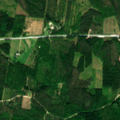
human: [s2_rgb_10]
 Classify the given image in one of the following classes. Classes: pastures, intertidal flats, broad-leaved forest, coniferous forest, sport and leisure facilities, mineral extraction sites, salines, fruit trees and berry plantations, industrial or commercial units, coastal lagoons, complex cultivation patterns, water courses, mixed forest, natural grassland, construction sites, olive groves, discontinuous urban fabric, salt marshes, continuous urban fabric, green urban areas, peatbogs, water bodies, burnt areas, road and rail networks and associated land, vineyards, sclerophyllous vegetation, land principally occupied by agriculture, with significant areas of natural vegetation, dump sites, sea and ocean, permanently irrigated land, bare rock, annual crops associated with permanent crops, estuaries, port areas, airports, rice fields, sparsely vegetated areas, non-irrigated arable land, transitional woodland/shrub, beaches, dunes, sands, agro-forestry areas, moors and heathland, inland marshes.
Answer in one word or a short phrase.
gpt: coniferous forest, mixed forest